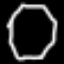
Label: octagon